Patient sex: F
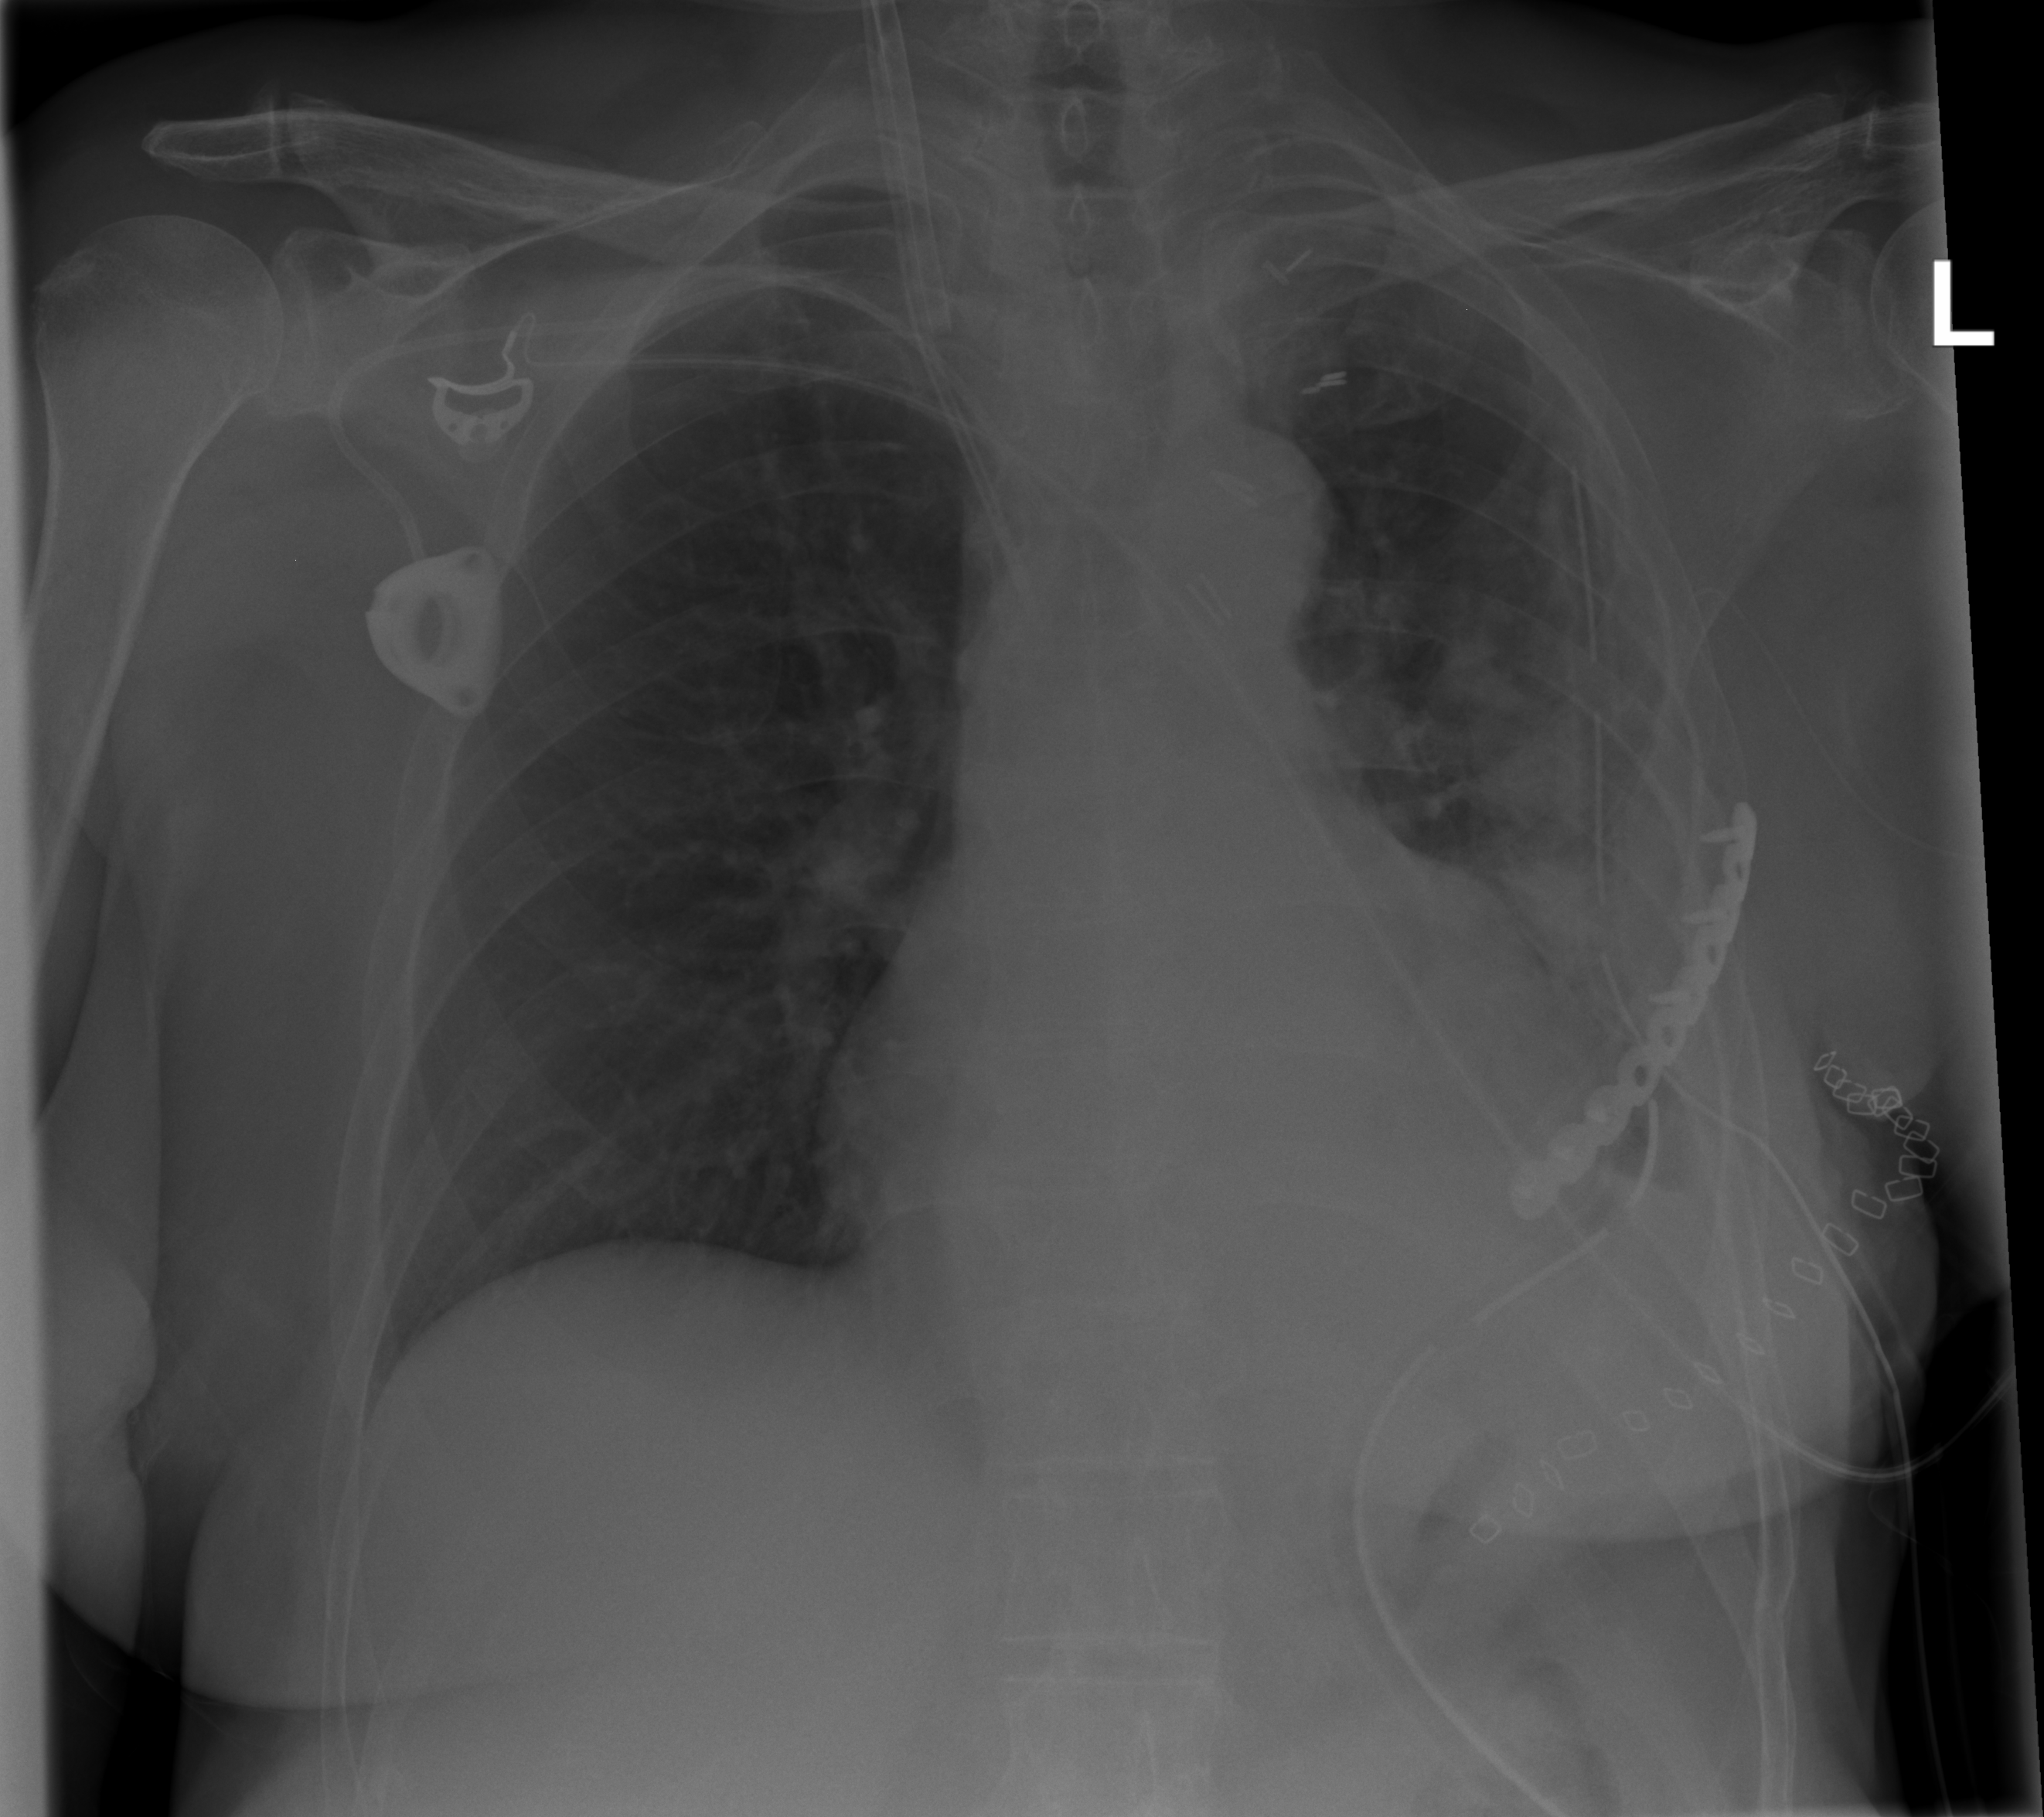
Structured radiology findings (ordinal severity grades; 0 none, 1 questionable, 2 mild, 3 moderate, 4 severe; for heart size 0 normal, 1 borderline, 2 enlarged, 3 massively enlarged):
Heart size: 1
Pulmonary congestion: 0
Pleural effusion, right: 0
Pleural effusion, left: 3
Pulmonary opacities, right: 0
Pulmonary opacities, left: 2
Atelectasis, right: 0
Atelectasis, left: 3